Question: I am new to developing android applications with Sencha Touch. By following the documentation from <URL> i created sample app. When i am trying to execute the following sample project it is getting error as . And my logcat output is

My AndroidManifest.xml file is
'''
<manifest xmlns:android="http://schemas.android.com/apk/res/android"
package="com.demo.senchademoproj"
android:versionCode="1"
android:versionName="1.0" >
<uses-sdk
android:minSdkVersion="6" />
<supports-screens android:largeScreens="true"
android:normalScreens="true" android:smallScreens="true"
android:resizeable="true" android:anyDensity="true" />
<uses-permission android:name="android.permission.CAMERA" />
<uses-permission android:name="android.permission.VIBRATE" />
<uses-permission android:name="android.permission.ACCESS_COARSE_LOCATION" />
<uses-permission android:name="android.permission.ACCESS_FINE_LOCATION" />
<uses-permission android:name="android.permission.ACCESS_LOCATION_EXTRA_COMMANDS" />
<uses-permission android:name="android.permission.READ_PHONE_STATE" />
<uses-permission android:name="android.permission.INTERNET" />
<uses-permission android:name="android.permission.RECEIVE_SMS" />
<uses-permission android:name="android.permission.RECORD_AUDIO" />
<uses-permission android:name="android.permission.MODIFY_AUDIO_SETTINGS" />
<uses-permission android:name="android.permission.READ_CONTACTS" />
<uses-permission android:name="android.permission.WRITE_CONTACTS" />
<uses-permission android:name="android.permission.WRITE_EXTERNAL_STORAGE" />
<uses-permission android:name="android.permission.ACCESS_NETWORK_STATE" />
<application
android:icon="@drawable/ic_launcher"
android:label="@string/app_name"
android:theme="@style/AppTheme" >
<activity
android:name=".MainActivity"
android:label="@string/title_activity_main" >
<intent-filter>
<action android:name="android.intent.action.MAIN" />
<category android:name="android.intent.category.LAUNCHER" />
</intent-filter>
</activity>
</application>
'''
I don't know what the mistake i am getting. I checked my AndroidManifest.xml file twice.
Can anyone please suggest me what's the mistake i am doing &
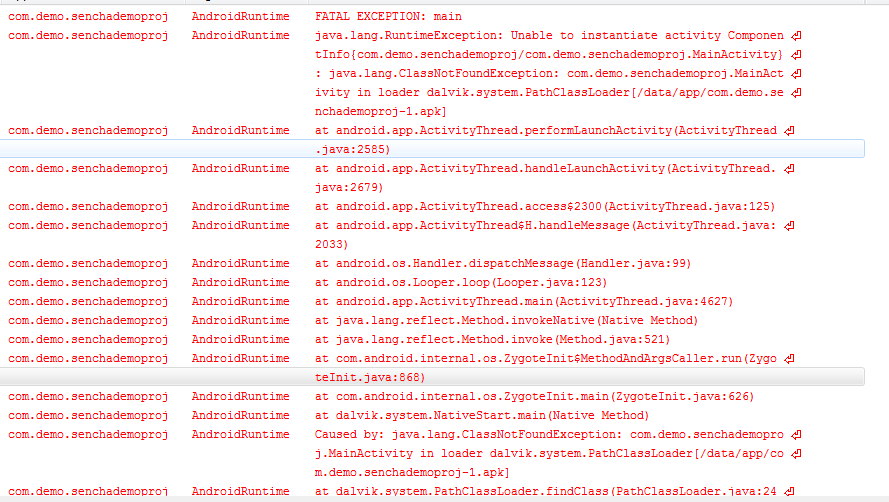
Answer: For developing sencha touch/phonegap/jquery mobile application with android eclipse there is a plugin available.just install that plugin in your eclipse and you easily will be able to create sencha project in eclipse...
follow steps below
every time including jquery for every new project is not a smart task,i am giving u one link by which u will be able to install phonegap plugin in eclipse,so after following that u will get such symbol as given in below image. After clicking on that symbol u will be able to create phonegap project directly from that,and project will automatically include all jquery min js, phonegap.js etc files required for creating phonegap environment.here is a image!

and here is a link u need to follow for installing phonegap plugin(I.E Sencha touch plugin) in eclipse follow all steps given on than have a look at this link
<URL>
<URL>
and that's it after following this you will be able to create sencha project in eclipse....
for more detail see <URL>
i hope this will solve ur query....
best of luck